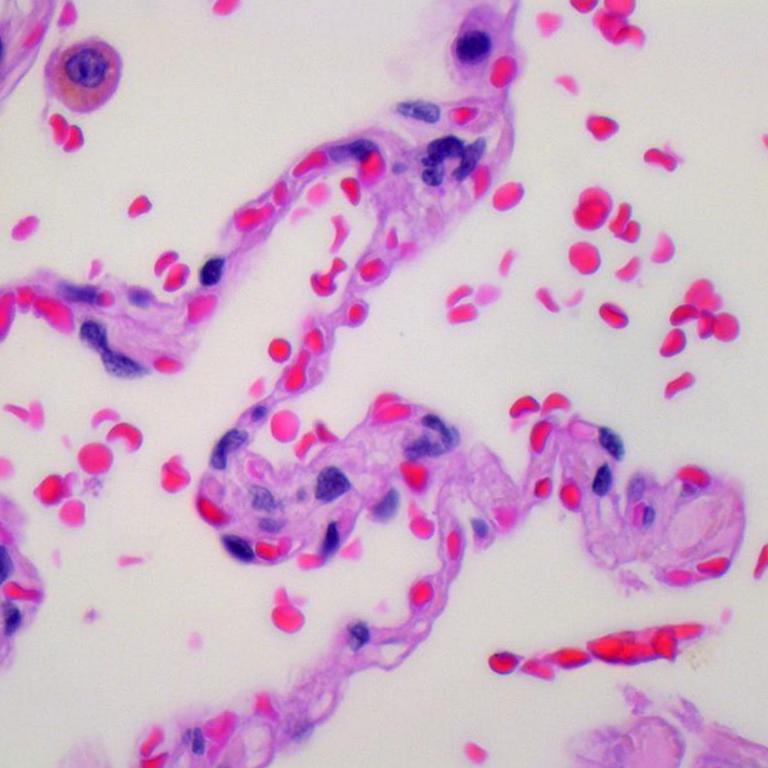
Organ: lung
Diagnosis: benign